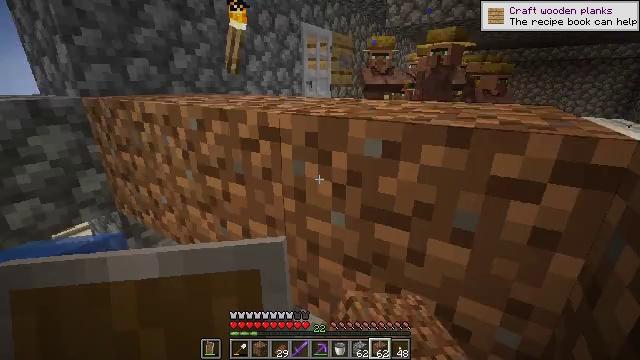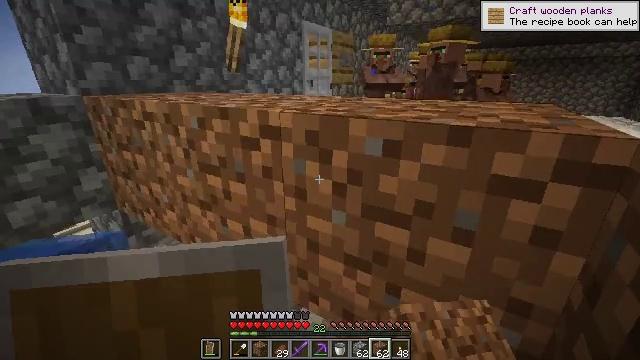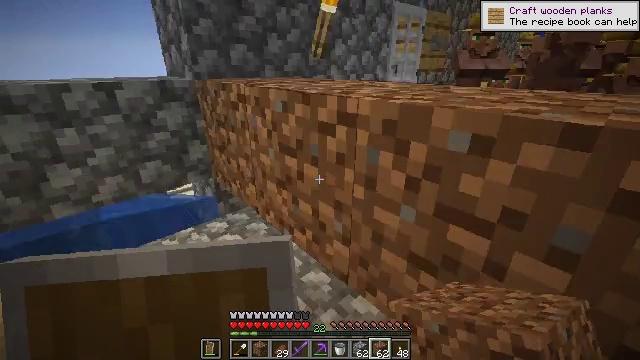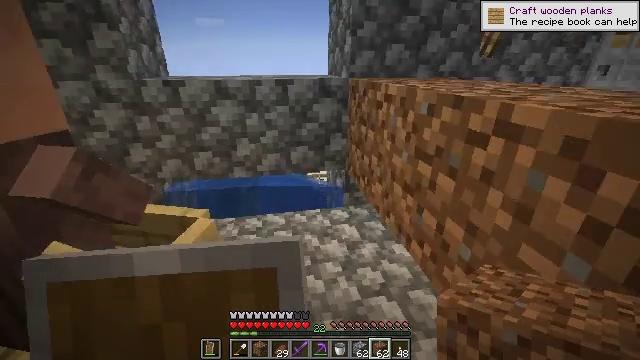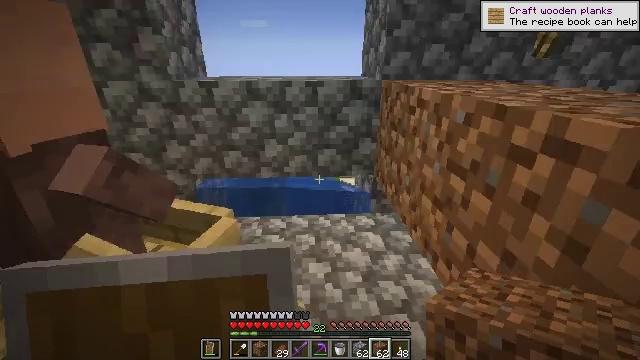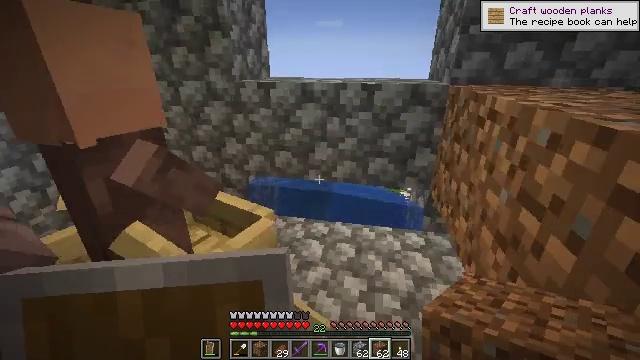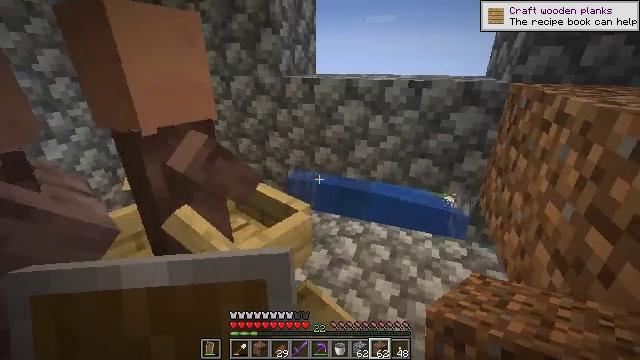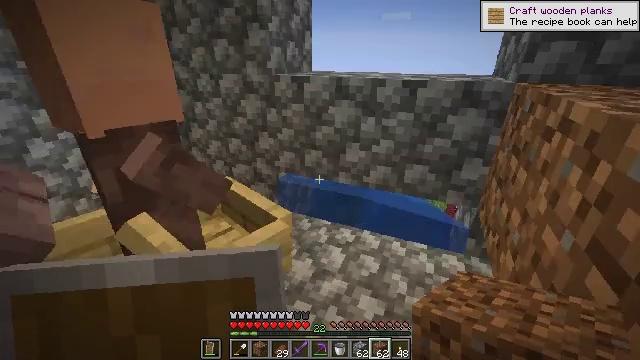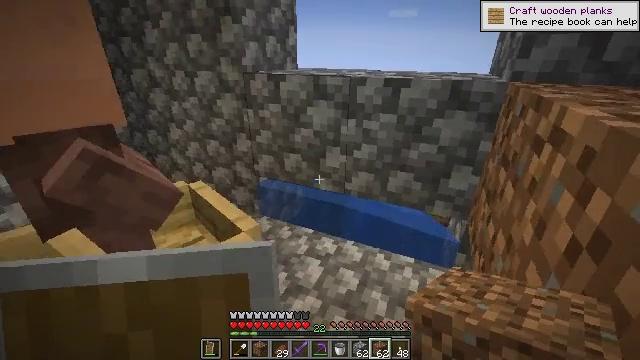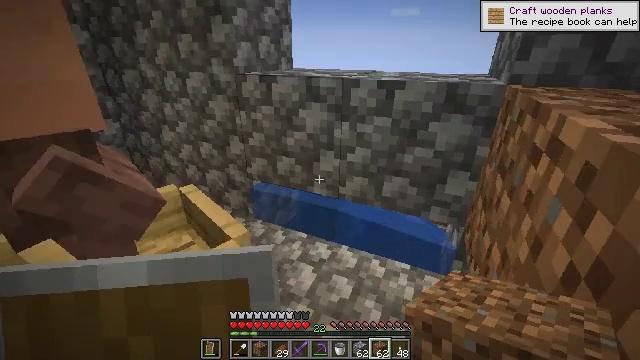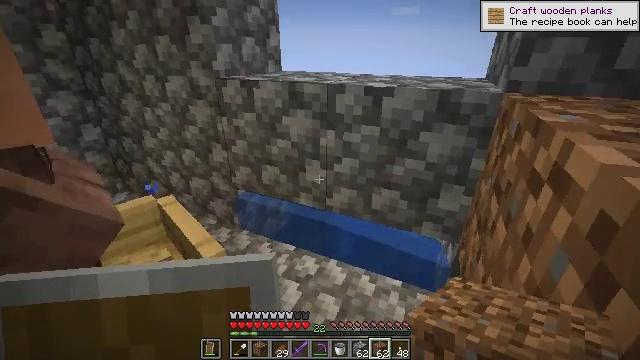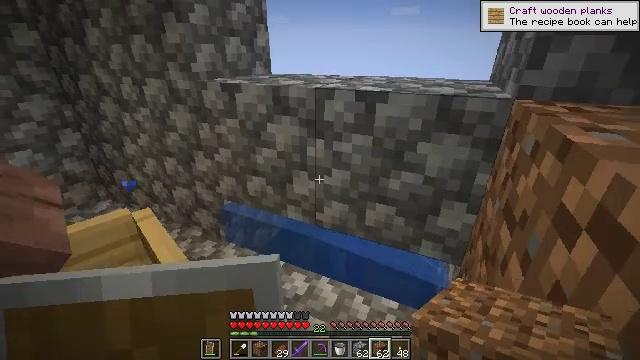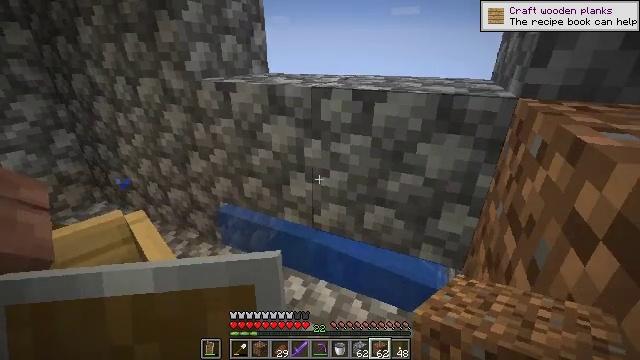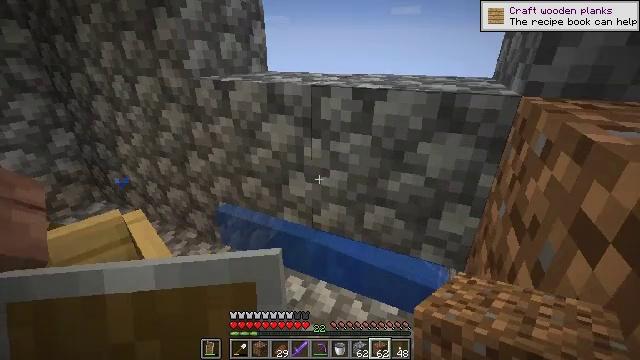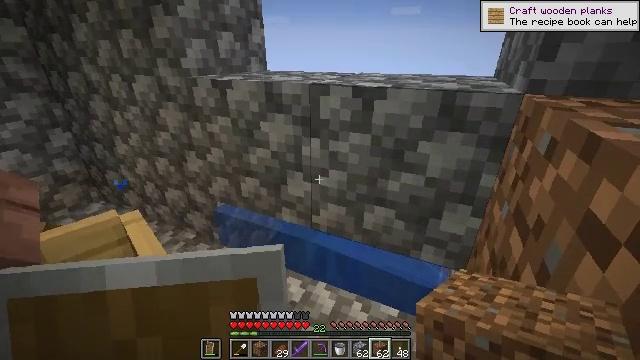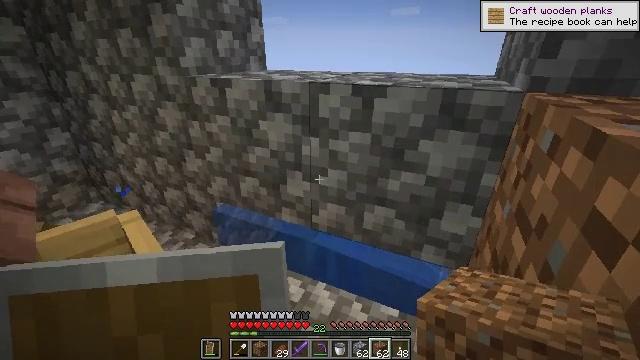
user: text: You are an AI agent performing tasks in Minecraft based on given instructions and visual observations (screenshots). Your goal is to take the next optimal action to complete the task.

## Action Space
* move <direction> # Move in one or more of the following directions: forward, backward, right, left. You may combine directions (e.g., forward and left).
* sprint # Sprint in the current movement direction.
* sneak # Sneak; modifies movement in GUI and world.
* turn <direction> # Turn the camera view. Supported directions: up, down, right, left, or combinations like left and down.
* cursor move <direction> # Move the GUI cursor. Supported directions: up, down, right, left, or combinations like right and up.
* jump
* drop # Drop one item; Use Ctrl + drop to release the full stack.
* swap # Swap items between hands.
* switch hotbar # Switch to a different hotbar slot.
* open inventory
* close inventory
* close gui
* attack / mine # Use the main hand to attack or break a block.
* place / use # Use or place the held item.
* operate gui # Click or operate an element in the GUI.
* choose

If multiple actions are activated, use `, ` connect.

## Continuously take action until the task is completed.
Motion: motion action
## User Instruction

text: Mine cobblestone to craft tools and furnaces.
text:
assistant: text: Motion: no_op
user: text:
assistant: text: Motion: turn left and down
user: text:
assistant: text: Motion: turn left
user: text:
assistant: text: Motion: move forward and move right, turn left
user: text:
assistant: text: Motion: move forward and move right, turn left
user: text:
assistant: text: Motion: move forward and move right, turn left
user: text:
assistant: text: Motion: move forward and move right, turn left
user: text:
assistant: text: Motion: move forward and move right, turn left
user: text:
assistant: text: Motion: move forward and move right
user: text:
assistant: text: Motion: move forward
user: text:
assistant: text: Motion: no_op
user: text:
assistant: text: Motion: no_op
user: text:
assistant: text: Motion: no_op
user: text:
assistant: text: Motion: no_op
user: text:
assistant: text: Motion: no_op
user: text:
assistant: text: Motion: no_op
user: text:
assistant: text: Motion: no_op
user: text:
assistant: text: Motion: no_op
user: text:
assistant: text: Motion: no_op
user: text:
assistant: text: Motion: turn right
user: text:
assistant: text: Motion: no_op
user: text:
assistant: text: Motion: no_op
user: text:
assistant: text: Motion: no_op
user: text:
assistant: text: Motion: no_op
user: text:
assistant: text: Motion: no_op
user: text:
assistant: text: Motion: no_op
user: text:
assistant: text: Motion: no_op
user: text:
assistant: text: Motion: no_op
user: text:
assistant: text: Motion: no_op
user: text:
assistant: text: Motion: no_op